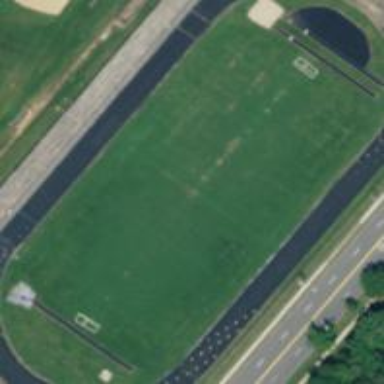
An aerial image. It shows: American football pitch.